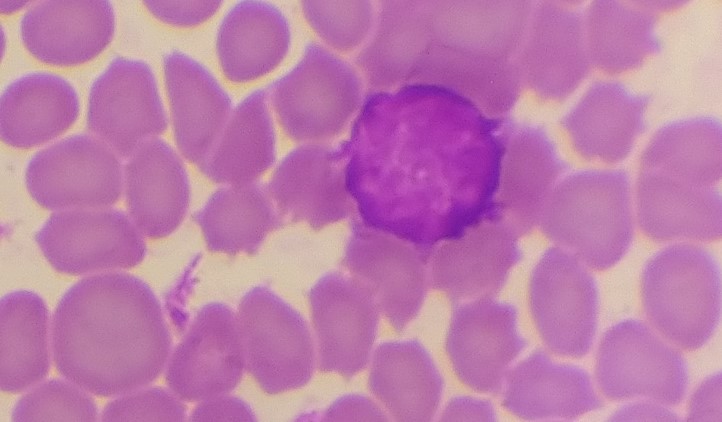
White blood cell type: Lymphocyte